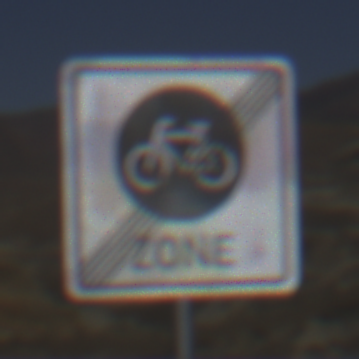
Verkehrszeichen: EndeFahrradzone
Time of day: MorningAfternoon
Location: Outdoor (Nature)
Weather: Clear
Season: NotSpecified
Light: Natural